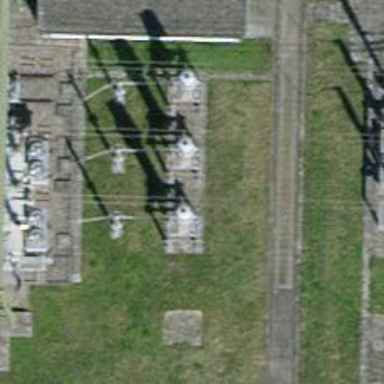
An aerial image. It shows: Insulator used in power equipment.